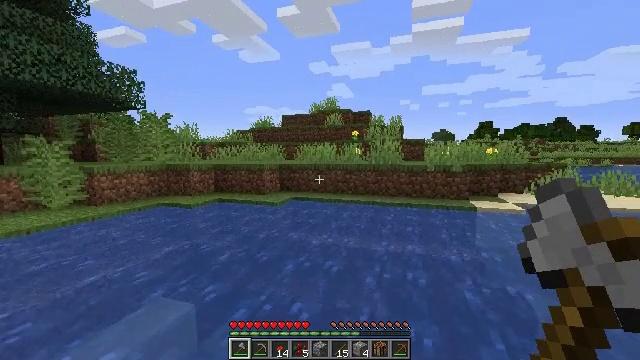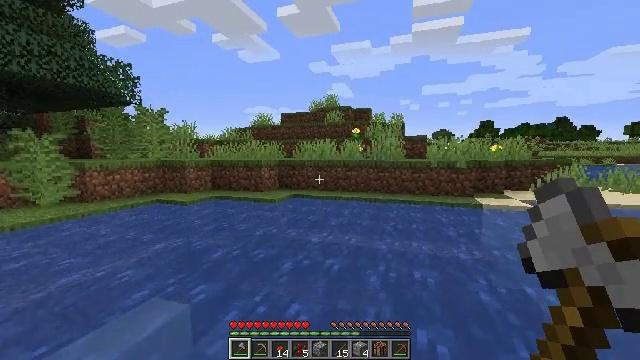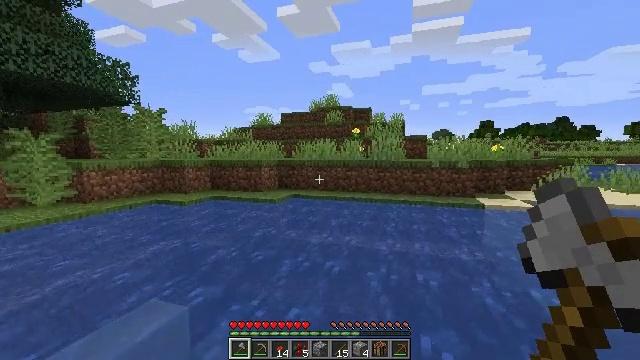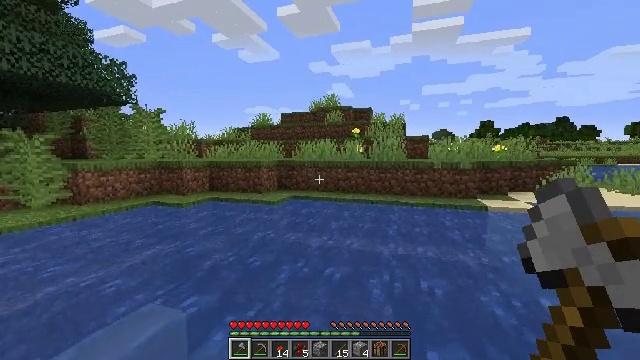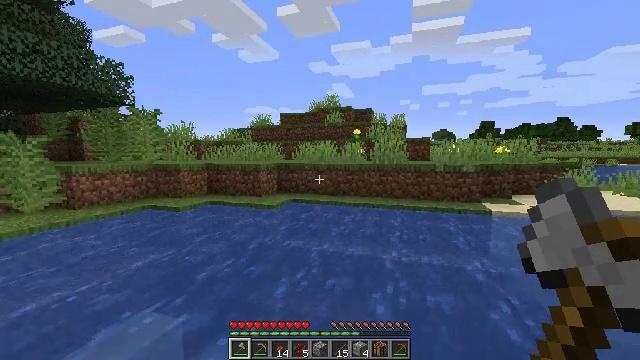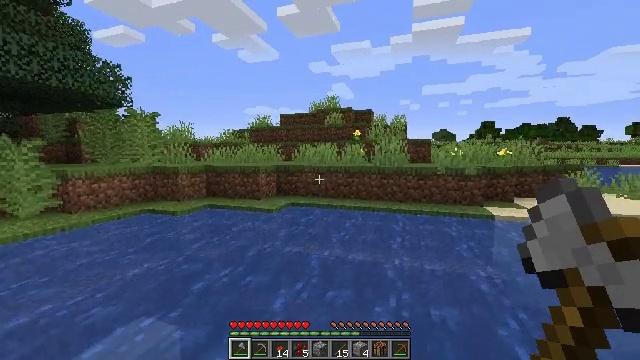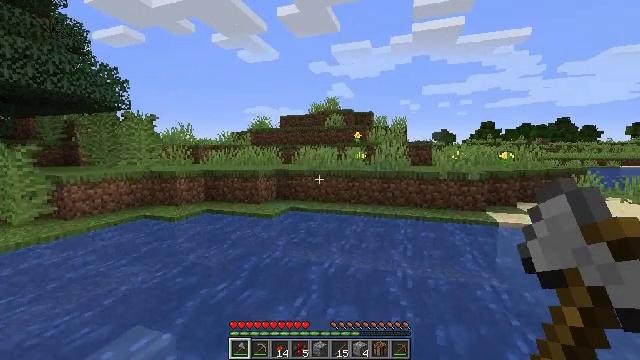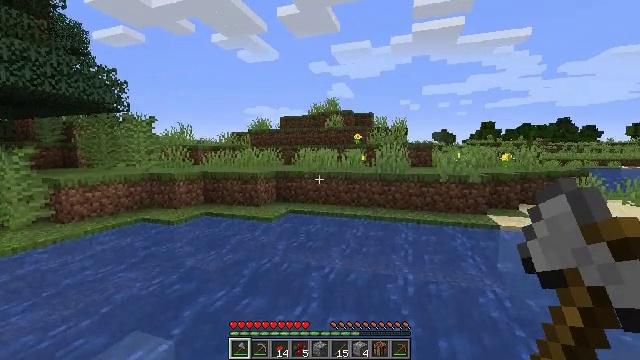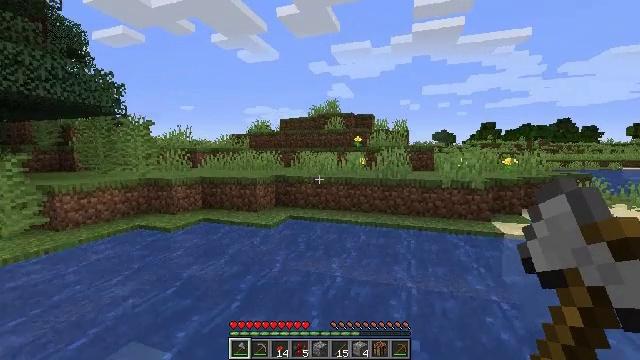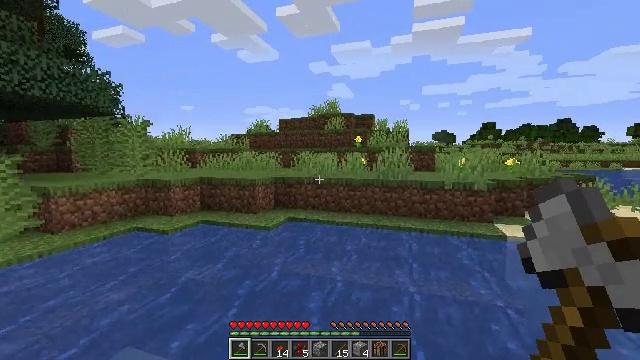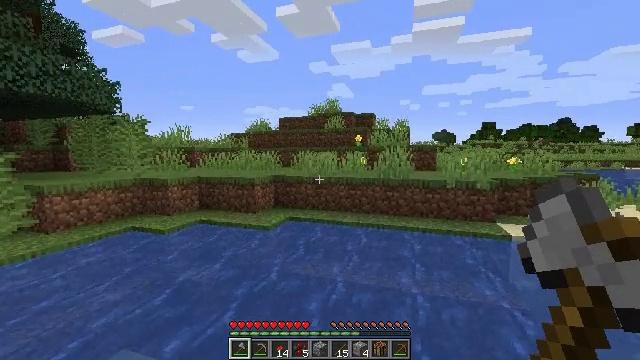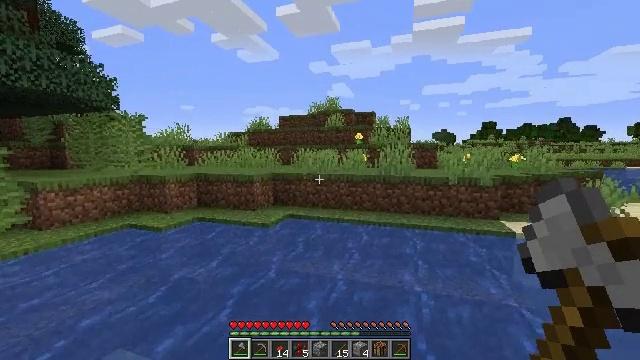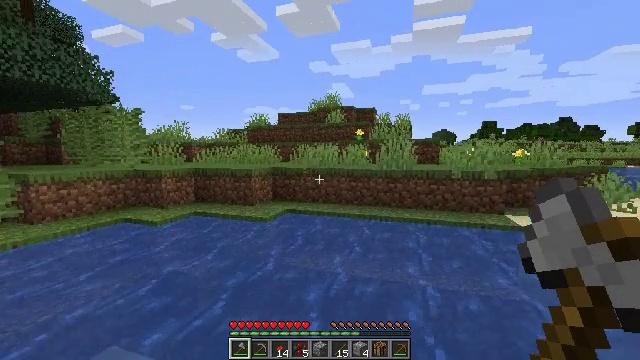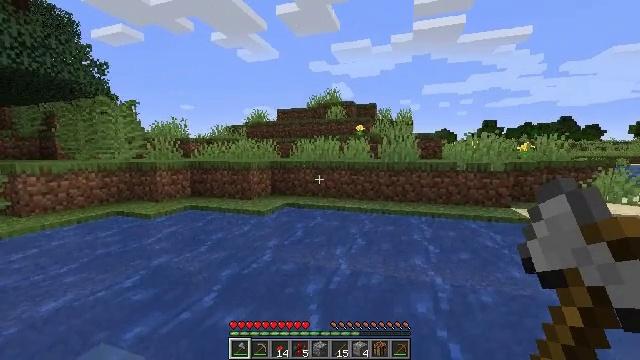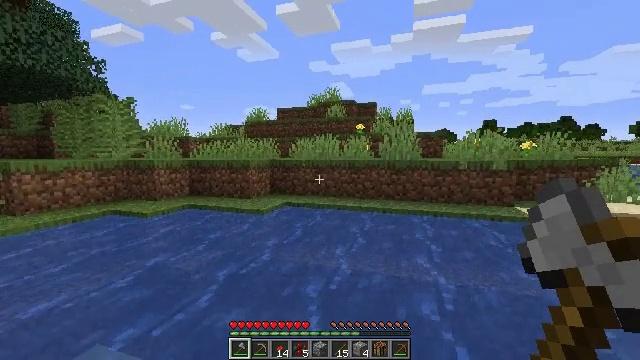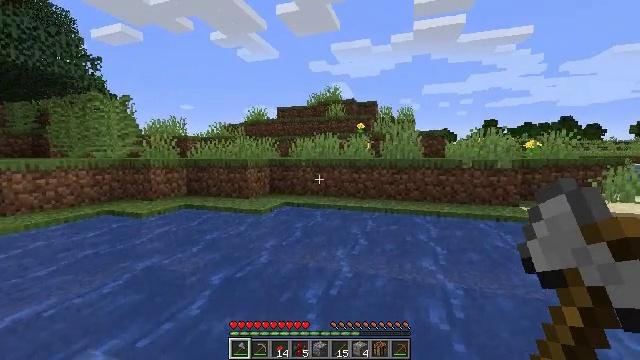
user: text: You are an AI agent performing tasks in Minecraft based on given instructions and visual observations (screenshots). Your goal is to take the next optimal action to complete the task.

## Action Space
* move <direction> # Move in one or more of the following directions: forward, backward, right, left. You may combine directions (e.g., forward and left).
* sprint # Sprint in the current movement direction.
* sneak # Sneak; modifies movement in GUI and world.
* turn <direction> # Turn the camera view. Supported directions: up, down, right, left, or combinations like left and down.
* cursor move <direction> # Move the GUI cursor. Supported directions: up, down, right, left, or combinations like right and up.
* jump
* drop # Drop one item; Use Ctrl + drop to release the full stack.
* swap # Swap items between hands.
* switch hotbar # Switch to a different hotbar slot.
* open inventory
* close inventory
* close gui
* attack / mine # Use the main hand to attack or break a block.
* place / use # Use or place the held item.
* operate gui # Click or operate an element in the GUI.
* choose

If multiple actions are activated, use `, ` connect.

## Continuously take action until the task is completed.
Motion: motion action
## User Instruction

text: Break the dandelion to obtain it.
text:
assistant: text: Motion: move forward, jump
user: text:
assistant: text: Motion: move forward, jump
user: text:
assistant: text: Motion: move forward, jump
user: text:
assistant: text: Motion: move forward, jump
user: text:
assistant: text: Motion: move forward, jump
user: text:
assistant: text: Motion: move forward, jump
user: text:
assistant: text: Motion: move forward, jump
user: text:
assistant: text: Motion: move forward, jump
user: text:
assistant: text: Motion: move forward, jump
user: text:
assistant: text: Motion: move forward, jump
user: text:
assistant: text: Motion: move forward, jump
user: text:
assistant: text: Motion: move forward, jump
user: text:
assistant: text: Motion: move forward, jump
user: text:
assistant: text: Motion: move forward, jump
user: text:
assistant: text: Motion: move forward, jump
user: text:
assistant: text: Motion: move forward, jump
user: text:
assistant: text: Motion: move forward, jump
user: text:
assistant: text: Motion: move forward, jump
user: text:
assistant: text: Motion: move forward, jump
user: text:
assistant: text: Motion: move forward, jump
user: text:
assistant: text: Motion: move forward, jump
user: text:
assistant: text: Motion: move forward, jump
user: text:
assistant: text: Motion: move forward, jump
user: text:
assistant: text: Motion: move forward, jump
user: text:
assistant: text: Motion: move forward, jump
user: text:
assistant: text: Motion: move forward, jump
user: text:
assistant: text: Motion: move forward, jump
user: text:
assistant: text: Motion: move forward, jump
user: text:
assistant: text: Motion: move forward, jump
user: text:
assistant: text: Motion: move forward, jump